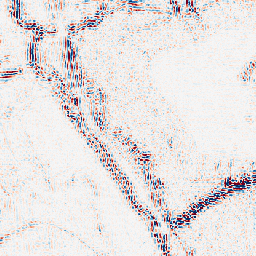
Category: wavelet
Decomposition family: wavelet_reverse_biorthogonal
Decomposition parameters: wavelet: rbio3.5
level: 2
Upsampling method: area
Upsampling parameters: scale: 2
Upsampling scale: 2